五年级 · 立体几何学
阳阳的同学过生日, 要用彩带包装下面的长方体礼品盒, 接头处彩带长 45 厘米, 一共要用多少厘米彩带?

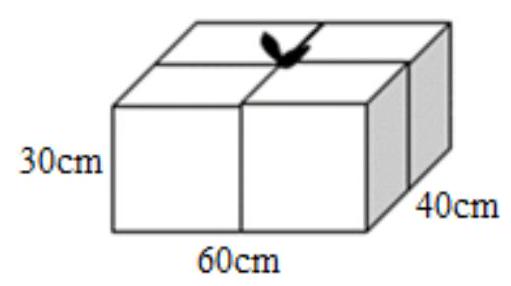
答案: 解365 厘米

【分析】根据题意和图形可知: 彩带的长度有： 2 条长棱，即 $2 \times 60=120$ (厘米）; 2 条宽棱, 即 $2 \times 40$ $=80$ (厘米) ; 4 条高棱, 即 $4 \times 30=120$ (厘米), 再加上接头处 45 厘米; 因此, 彩带全长 $=2$ 条长棱 +2 条宽棱 +4 条高棱 +45 , 据此解答。

【详解】 $60 \times 2+40 \times 2+30 \times 4+45$

$=120+80+120+45$

$=200+120+45$

$=320+45$

$=365$ (厘米)
答：一共要用 365 厘米彩带。

【点睛】本题考查了长方体棱长总和的实际应用, 关键是弄清楚如何捆扎的, 根据捆扎方法求出棱长的总和。